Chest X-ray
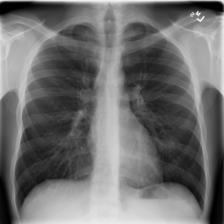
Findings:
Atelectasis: negative
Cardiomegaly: negative
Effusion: negative
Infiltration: negative
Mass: negative
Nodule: negative
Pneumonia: negative
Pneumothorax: negative
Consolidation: negative
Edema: negative
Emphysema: negative
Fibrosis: negative
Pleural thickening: negative
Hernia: negative